Question: I am working on a photo-sharing app. The users can take and upload photos, and I use an UIActionSheet to provide selection whether to take a new photo with the camera or choose an existing photo from the library. In an other view I have a list of uploaded photos, and if the user taps on a photo it becomes full screen with QLPreviewController. My problem is that if the preview controller was once opened in full screen, in the completely different view controller of upload the button masks of the action sheet messes up this way:

Any idea how to avoid this (obviously) bug of the framework?
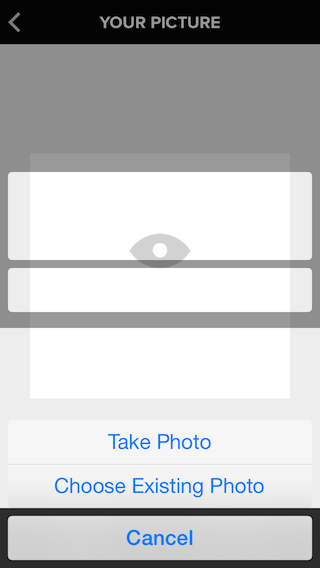
Answer: It should be issue with 'statusBarOrientation'.
Try to add
'''
[UIApplication sharedApplication].statusBarOrientation = UIInterfaceOrientationPortrait;
'''
in 'viewWillAppear:'.